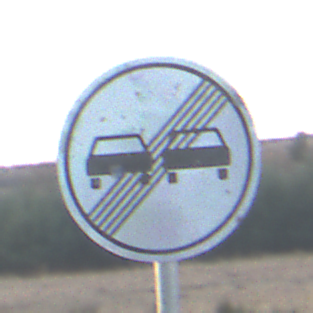
Verkehrszeichen: EndeUeberholverbot
Umgebung: Outdoor, Nature
Tageszeit: SunriseSunset
Wetter: Clear
Licht: Natural
Jahreszeit: Winter
Kontrast: LowContrast